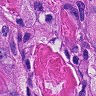
Metastatic tissue present: yes